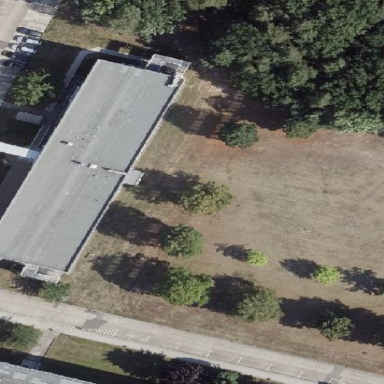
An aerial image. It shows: Building with flat roof.